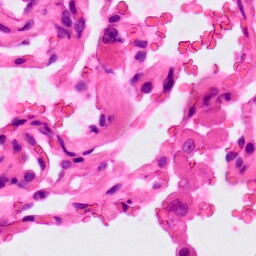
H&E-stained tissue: Lung